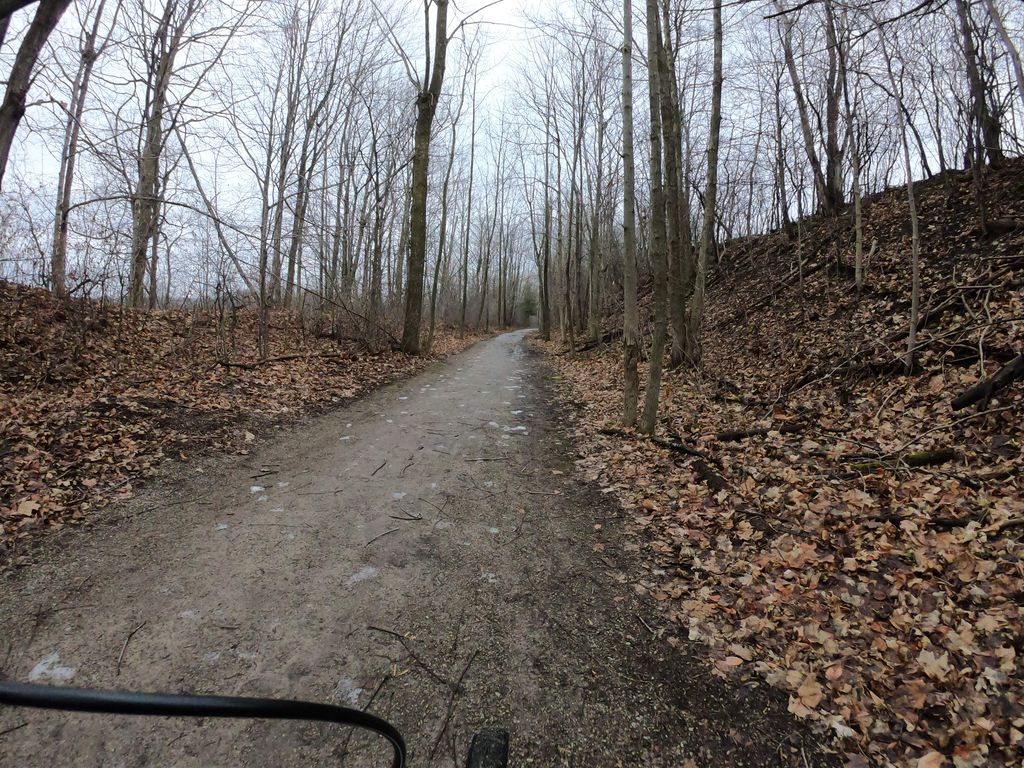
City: kitchener-waterloo